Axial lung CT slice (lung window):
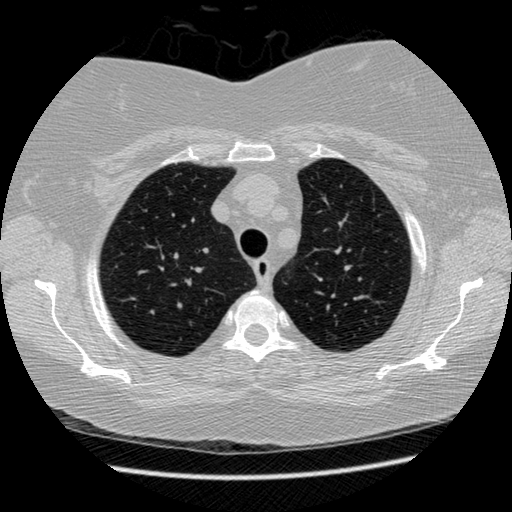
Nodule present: no